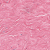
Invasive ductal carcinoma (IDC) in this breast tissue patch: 0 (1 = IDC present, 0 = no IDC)